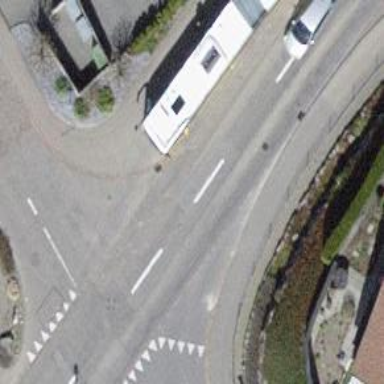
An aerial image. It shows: Bus stop with stop position for public transport.